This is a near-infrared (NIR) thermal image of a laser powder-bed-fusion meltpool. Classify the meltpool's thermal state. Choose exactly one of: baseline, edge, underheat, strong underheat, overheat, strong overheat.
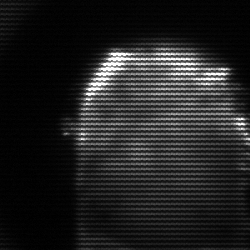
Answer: baseline